Field crop: maize
Growth stage: 2
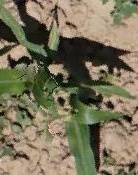
Species: maize